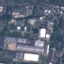
Land use / land cover: Industrial